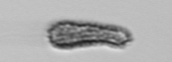
Label: Pseudochattonella_farcimen